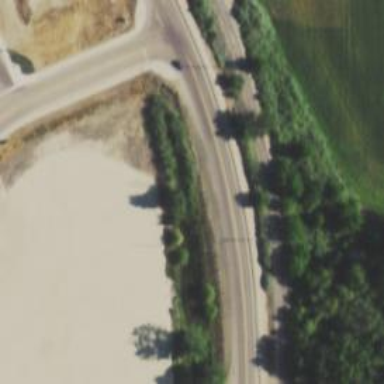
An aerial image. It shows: Asphalt footway with crossing.